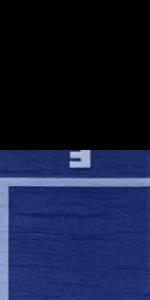
Label: Empty